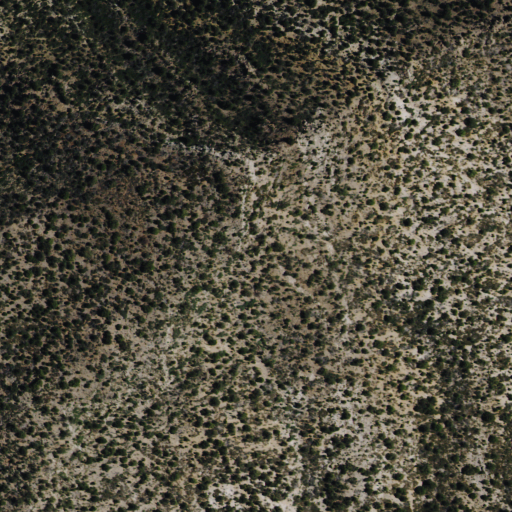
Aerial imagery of mountains in Nevada named Virgin Mountains containing evergreen forest and shrub